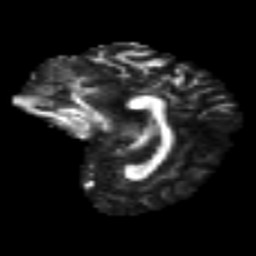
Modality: FA
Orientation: sagittal
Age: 44
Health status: ill
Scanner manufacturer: philips
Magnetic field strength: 3 T
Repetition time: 9 s
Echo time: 0.127 s